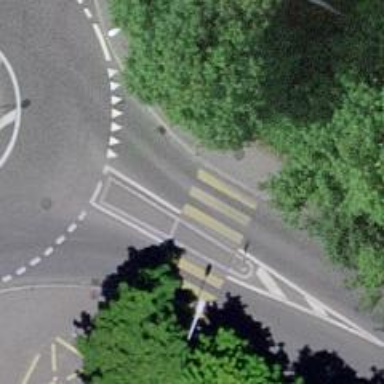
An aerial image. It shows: Kerb barrier.